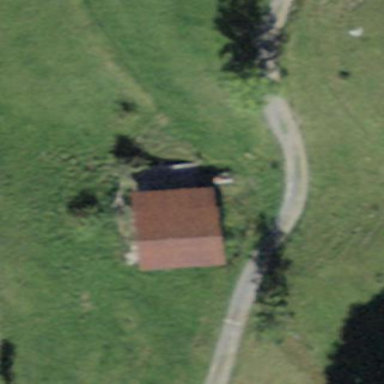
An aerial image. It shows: Barn.